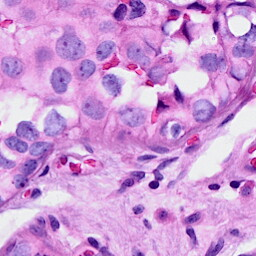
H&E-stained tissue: Breast